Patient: sex M, age 37
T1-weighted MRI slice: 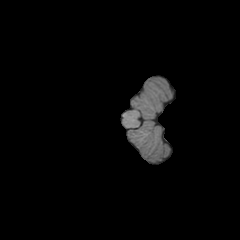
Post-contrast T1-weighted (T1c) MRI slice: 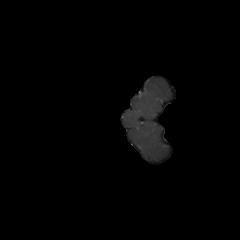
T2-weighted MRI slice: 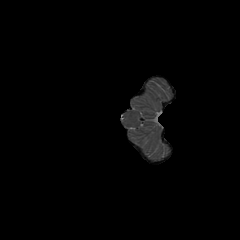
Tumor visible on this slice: no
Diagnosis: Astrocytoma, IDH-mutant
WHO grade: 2